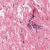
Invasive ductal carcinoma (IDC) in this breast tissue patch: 0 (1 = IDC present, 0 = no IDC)